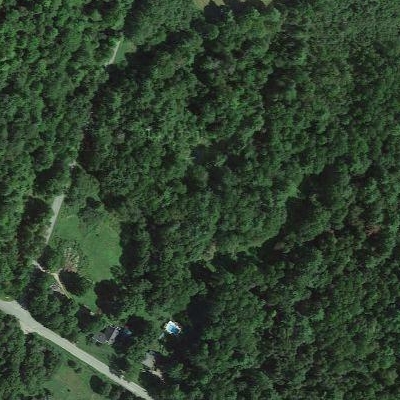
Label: eForest